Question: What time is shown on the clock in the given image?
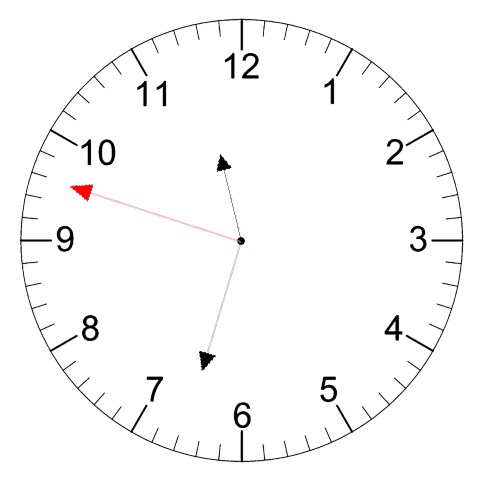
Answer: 11:32:48